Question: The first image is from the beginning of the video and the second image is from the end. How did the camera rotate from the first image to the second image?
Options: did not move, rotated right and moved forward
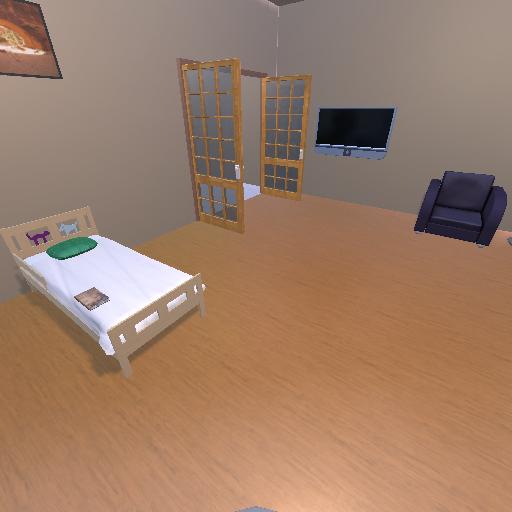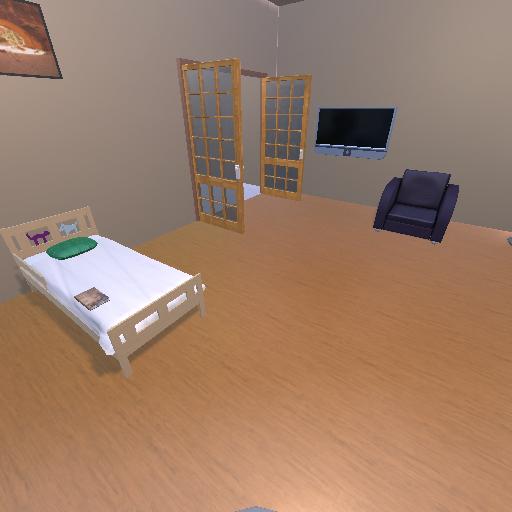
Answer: did not move